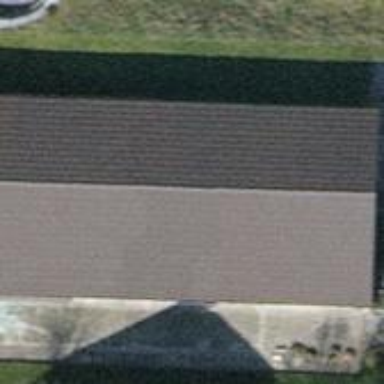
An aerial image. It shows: Farm auxiliary building with gabled roof.